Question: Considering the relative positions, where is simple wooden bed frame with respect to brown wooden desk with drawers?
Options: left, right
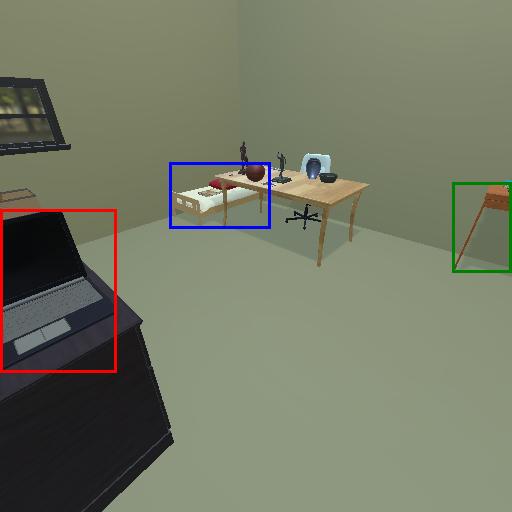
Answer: left